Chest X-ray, PA view. Patient: 51 years old, sex F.
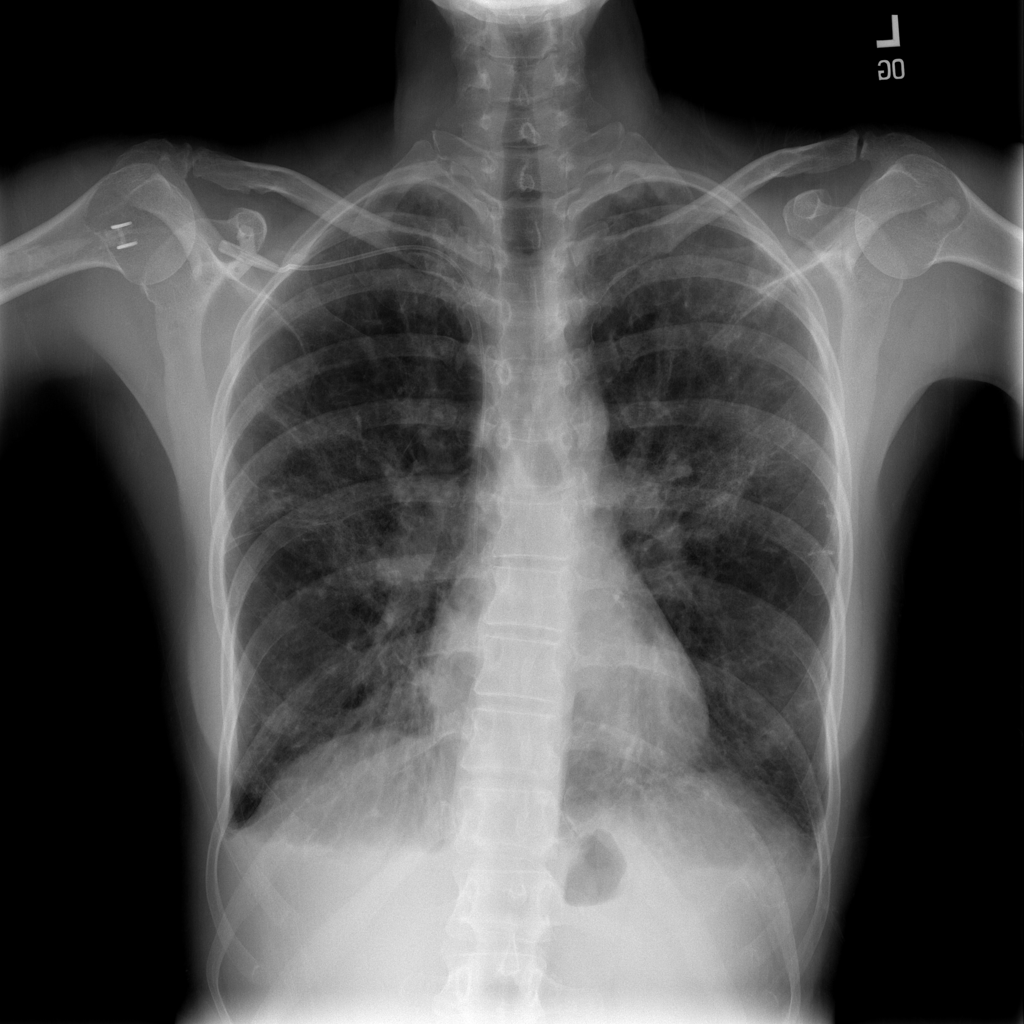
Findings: Fibrosis